Question: I am looking over an Xcode project I downloaded and am seeing code syntax that I am unfamiliar with:

The braces don't belong to a method signature, or any other conditional statement, they are just floating there. What is the point of this? Purely for code segregation/readability purposes?
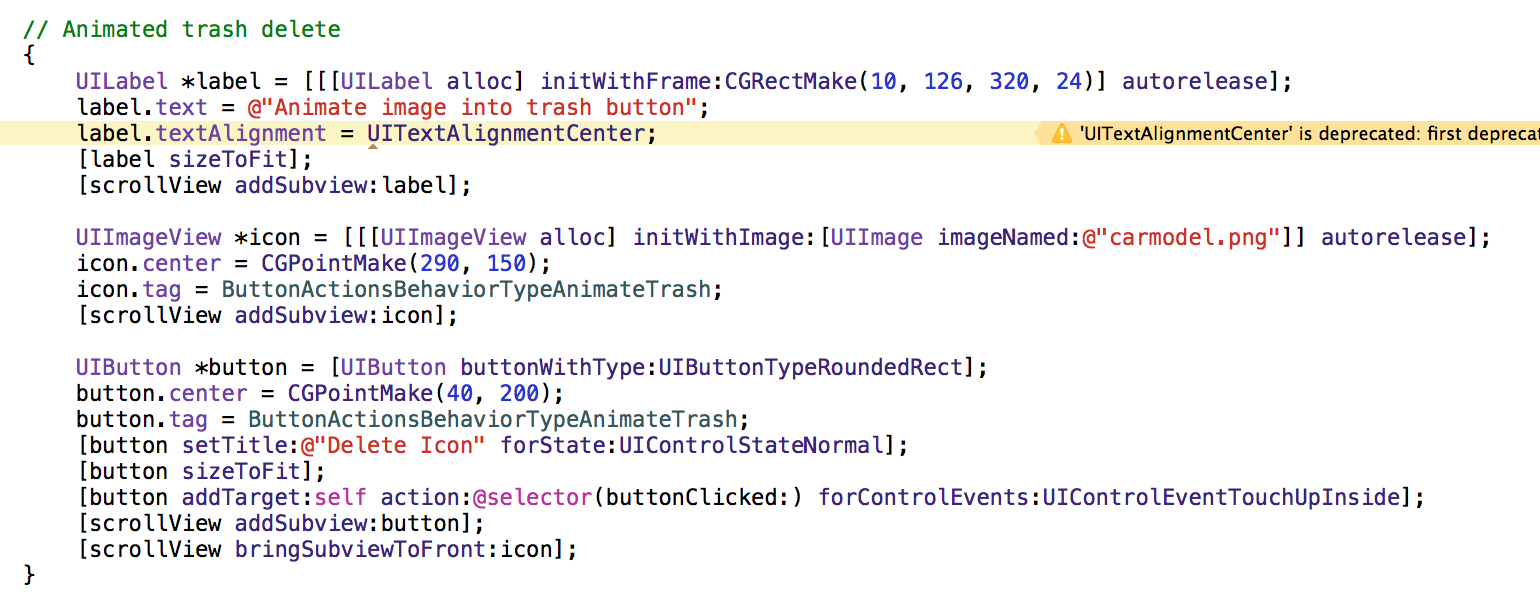
Answer: This is just block scope; and is the same in C and C++. Any variables declared within the block are inaccessible outside of it. I commonly use it in 'switch' statements:
'''
switch(x) {
case 1: {
const char *s = "hi";
}
break;
case 2: {
const char *s = "ho";
}
break;
// etc.
}
'''
Note that there are two variables called 's', neither of which interfere with the other as they are within their own scope.